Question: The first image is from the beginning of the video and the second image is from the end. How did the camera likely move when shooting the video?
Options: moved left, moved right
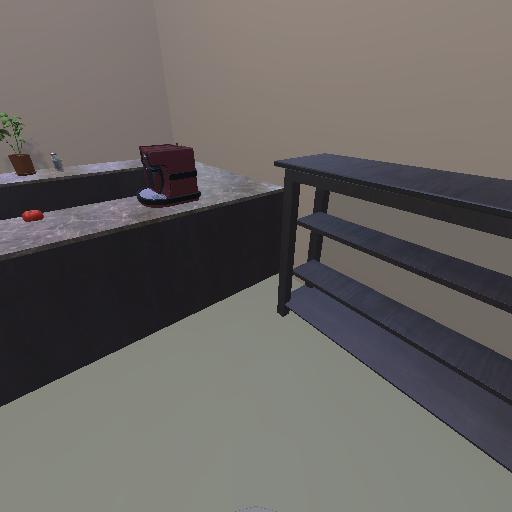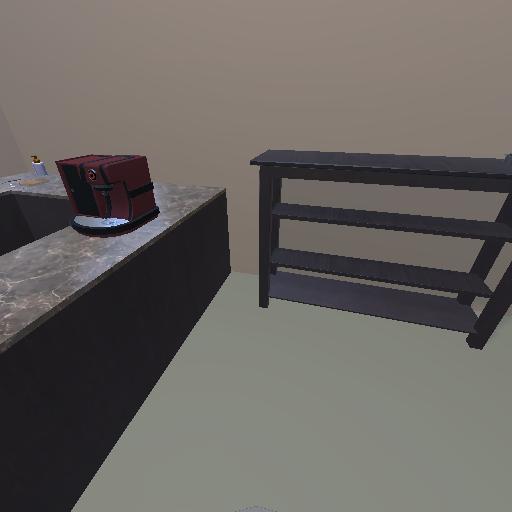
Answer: moved left